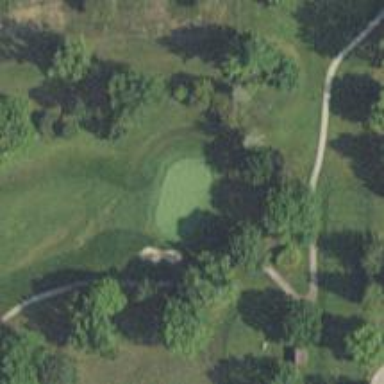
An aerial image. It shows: View of golf hole.